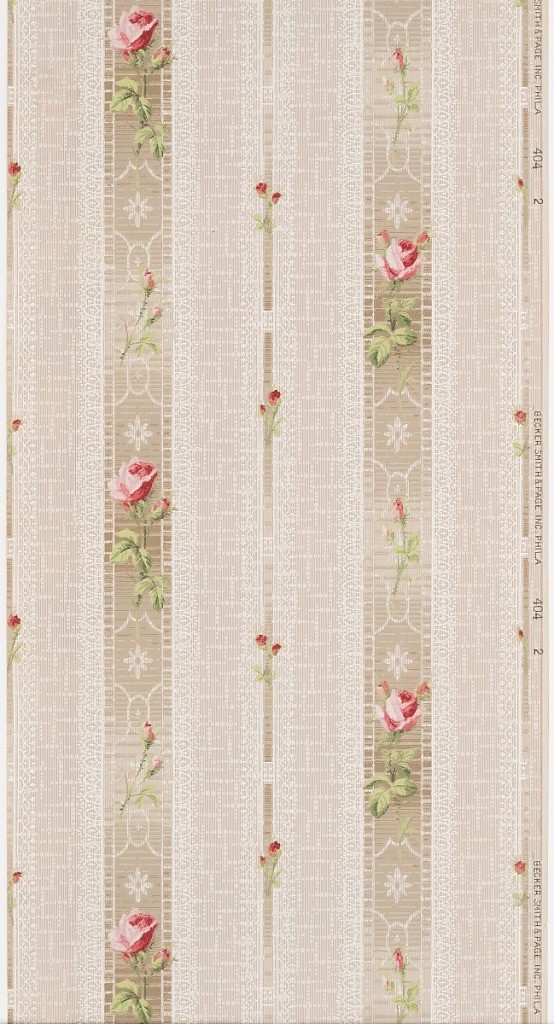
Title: Sidewall
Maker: Becker, Smith & Page, Inc., founded 1899
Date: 1905–1915
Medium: Machine-printed paper
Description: Floral stripe pattern, with band of red roses on stems alternating with simulated lace bands. Small red rose buds appear in center of lace bands.